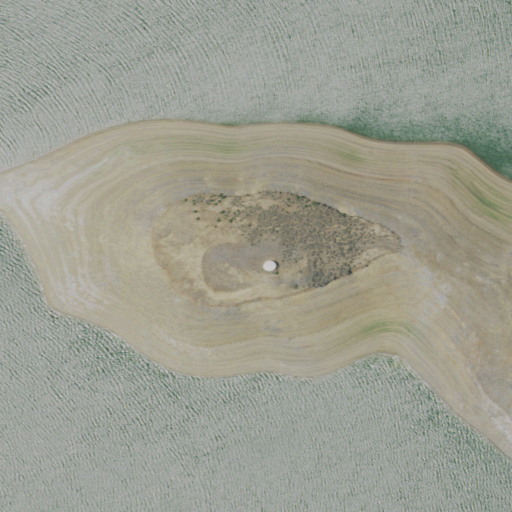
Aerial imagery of island in California named Tunnel Island containing herbaceous wetlands, barren land, grassland, and open development